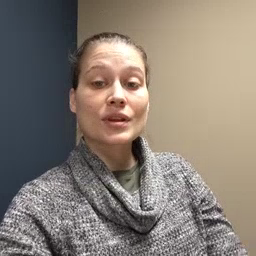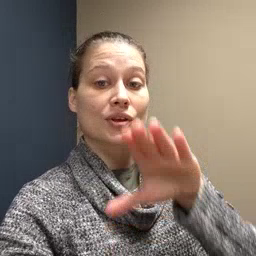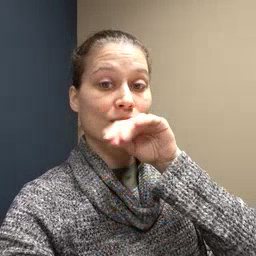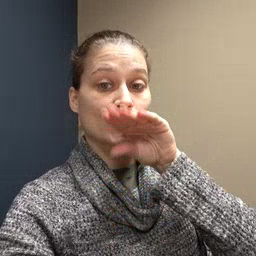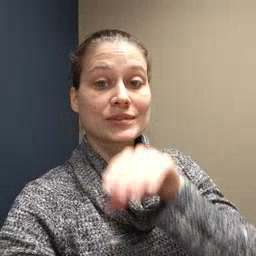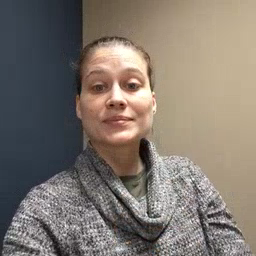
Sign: goose